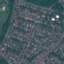
Land use / land cover: Residential